Interaction volume radius: 10 \u00c5
Interaction volume height: 25 \u00c5
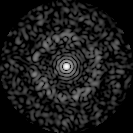
Disorder parameter: 0.8461